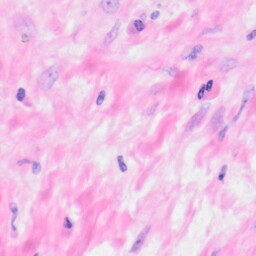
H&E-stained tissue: Kidney